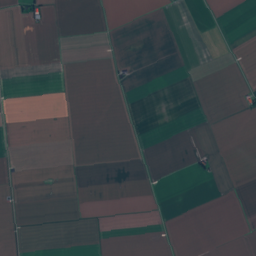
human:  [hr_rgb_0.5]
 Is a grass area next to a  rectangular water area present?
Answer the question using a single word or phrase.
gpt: no

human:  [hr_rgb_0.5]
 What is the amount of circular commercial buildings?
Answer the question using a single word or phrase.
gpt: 0

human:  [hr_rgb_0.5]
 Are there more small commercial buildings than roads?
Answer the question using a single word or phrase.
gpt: no

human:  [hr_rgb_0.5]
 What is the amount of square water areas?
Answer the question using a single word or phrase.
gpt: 0

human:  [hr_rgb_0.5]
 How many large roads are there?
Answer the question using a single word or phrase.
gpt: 0

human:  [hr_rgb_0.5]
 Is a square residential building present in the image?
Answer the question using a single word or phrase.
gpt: no

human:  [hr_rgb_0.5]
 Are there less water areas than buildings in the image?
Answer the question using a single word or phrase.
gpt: yes

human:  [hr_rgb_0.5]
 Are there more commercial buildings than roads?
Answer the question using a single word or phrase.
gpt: no

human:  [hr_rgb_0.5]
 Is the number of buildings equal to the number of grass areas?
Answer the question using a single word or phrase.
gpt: no

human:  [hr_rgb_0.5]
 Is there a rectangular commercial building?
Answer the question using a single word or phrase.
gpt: yes

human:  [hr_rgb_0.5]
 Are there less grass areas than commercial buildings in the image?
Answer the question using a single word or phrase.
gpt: no

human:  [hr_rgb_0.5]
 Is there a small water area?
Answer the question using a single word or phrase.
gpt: yes

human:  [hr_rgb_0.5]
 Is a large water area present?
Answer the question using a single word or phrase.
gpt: yes

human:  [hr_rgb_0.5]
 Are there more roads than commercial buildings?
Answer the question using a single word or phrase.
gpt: yes

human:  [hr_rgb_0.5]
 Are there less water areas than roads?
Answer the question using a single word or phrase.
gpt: yes

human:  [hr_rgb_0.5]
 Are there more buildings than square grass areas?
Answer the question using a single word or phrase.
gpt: yes

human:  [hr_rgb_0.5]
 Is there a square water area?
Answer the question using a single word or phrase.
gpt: no

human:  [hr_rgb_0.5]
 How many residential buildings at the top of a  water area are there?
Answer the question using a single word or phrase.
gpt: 10

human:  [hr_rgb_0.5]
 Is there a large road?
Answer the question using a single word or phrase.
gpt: no

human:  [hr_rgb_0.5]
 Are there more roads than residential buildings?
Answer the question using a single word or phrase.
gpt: yes

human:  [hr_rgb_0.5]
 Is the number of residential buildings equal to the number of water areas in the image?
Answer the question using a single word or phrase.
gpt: no

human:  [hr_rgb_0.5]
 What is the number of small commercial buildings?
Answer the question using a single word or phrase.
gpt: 1

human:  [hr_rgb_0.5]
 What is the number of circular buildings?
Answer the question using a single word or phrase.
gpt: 0

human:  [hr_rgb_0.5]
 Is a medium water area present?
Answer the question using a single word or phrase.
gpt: no

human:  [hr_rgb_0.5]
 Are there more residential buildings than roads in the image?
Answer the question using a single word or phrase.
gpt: no

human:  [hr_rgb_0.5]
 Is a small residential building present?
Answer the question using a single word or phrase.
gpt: yes

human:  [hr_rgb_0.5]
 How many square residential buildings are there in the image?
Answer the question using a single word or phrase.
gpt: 0

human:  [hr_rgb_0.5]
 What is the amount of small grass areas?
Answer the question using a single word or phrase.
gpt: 0

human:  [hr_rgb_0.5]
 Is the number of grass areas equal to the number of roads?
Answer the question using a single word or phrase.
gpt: no

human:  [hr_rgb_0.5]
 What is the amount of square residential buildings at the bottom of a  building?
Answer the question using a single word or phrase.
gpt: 0

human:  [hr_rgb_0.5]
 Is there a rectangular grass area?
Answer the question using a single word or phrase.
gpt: yes

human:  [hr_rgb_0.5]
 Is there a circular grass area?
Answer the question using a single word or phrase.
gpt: no

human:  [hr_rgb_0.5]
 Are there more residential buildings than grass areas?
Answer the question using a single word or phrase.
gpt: no

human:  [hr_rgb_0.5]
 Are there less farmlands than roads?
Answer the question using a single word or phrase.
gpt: yes

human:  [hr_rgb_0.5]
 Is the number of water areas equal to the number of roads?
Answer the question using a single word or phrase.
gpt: no

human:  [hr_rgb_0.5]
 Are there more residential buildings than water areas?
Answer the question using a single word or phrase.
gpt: yes